Question: I am having some trouble with my first PHP project, I am trying to get the data from MySQL database (Has 3 records) and display it in tables. Problem is it only seem to display records 2 and 3, it skips the 1st record. Please see my code and display below.
'''
if (mysqli_connect_errno()) {
echo "Failed to connect to MySQL: " . mysqli_connect_error();
}
$result = mysqli_query($con,"SELECT * FROM unitstats");
while($row = mysqli_fetch_array($result)) {
echo "<table border='1' style='color:white'>
<tr>
<th>ID</th>
<th>Name</th>
</tr>";
while($row = mysqli_fetch_array($result)) {
echo "<tr>";
echo "<td>" . $row['id'] . "</td>";
echo "<td>" . $row['name'] . "</td>";
echo "</tr>";
}
echo "</table>";
}
'''

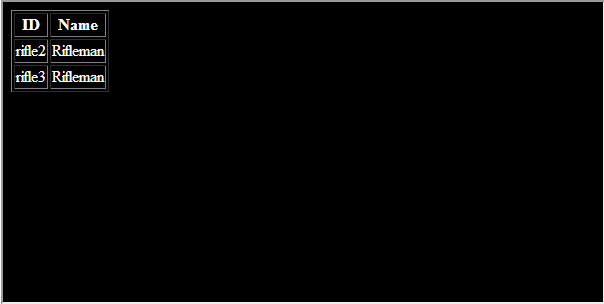
Answer: you are using two while loop which is unnecessary use following code
'''
if (mysqli_connect_errno())
{
echo "Failed to connect to MySQL: " . mysqli_connect_error();
}
echo "</table>";
echo "<table border='1' style='color:white'>
<tr>
<th>ID</th>
<th>Name</th>
</tr>";
$result = mysqli_query($con,"SELECT * FROM unitstats");
while($row = mysqli_fetch_array($result))
{
echo "<tr>";
echo "<td>" . $row['id'] . "</td>";
echo "<td>" . $row['name'] . "</td>";
echo "</tr>";
}
echo "</table>";
'''